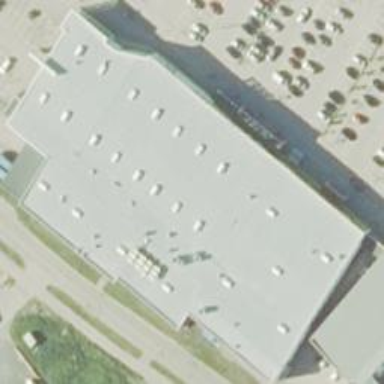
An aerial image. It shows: Supermarket building.